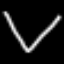
Label: diamond